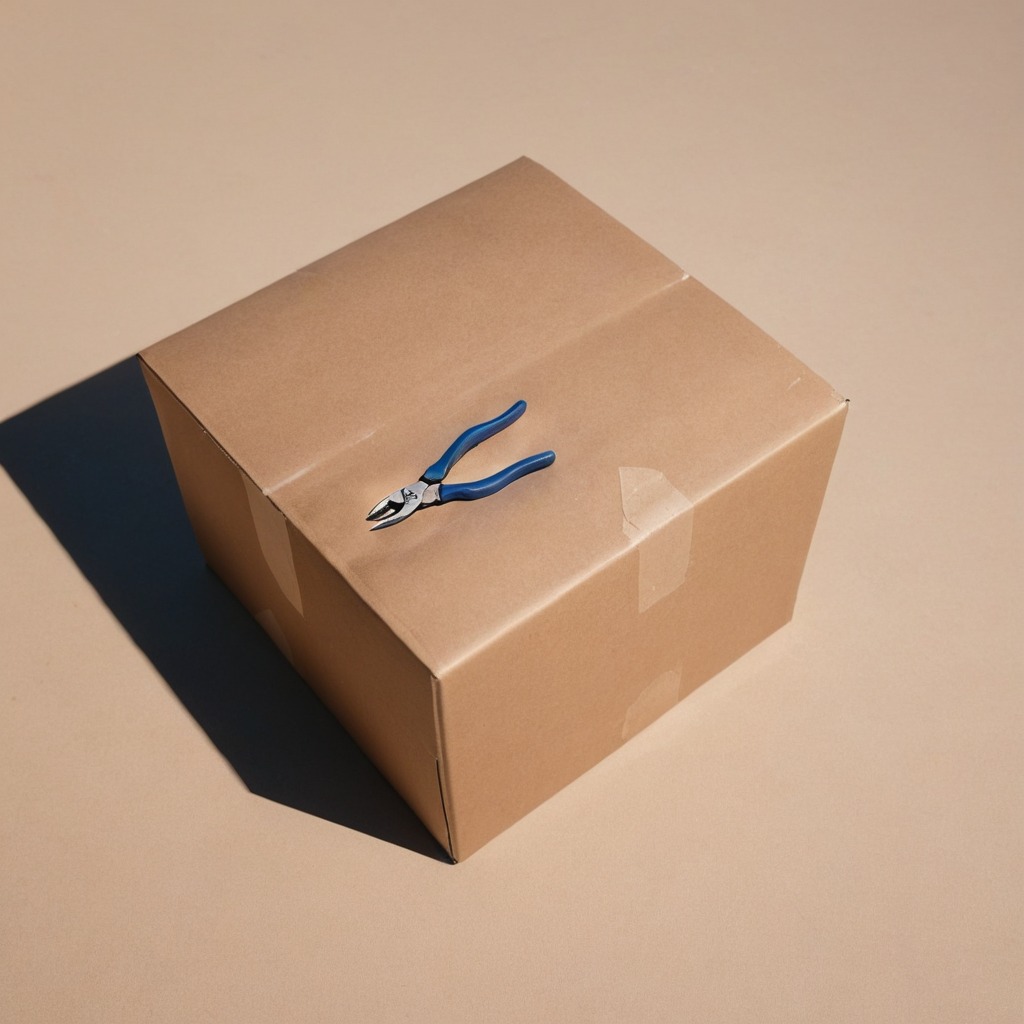
A plier is lying on the cardboard box surface.